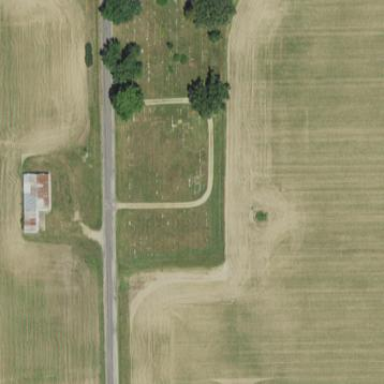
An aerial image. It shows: Graveyard.